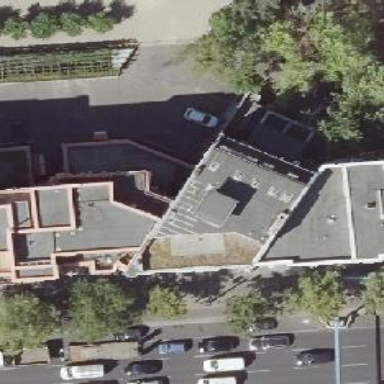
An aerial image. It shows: Part of building.